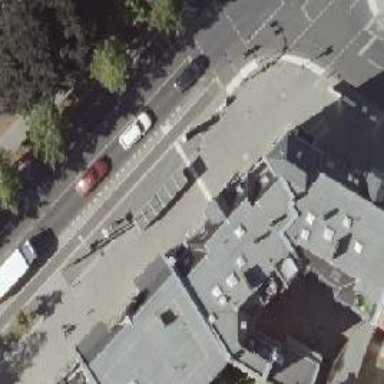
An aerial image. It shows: Tram stop.